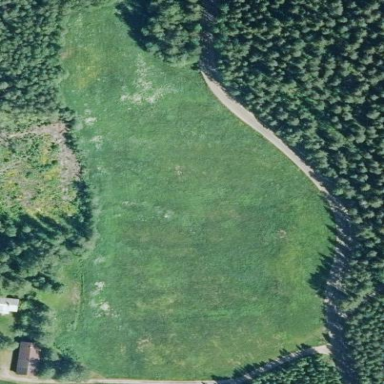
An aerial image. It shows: Beautiful meadow.